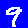
Digit: 9